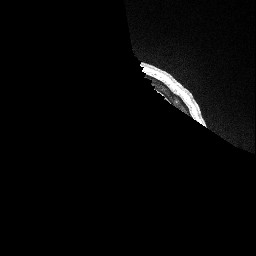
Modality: T1w
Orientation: sagittal
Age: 64
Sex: male
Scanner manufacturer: siemens
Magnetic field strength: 3 T
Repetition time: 2.53 s
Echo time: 0.00144 s